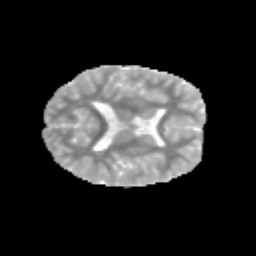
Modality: MD
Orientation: axial
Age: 12
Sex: male
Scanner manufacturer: siemens
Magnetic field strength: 3 T
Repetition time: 3.8 s
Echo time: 0.07 s